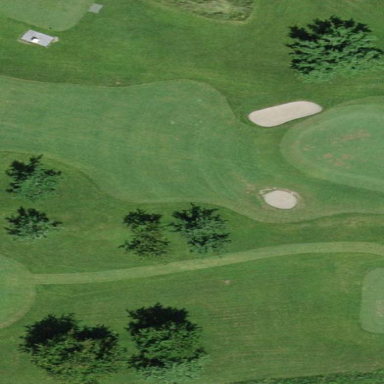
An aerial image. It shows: Grassy area designated as golf fairway.